Current action and preconditions to check: trajectory_clear

Your task: For each precondition in the list above, predict whether it will hold at this action.

Consider the current scene as observed from the mobile robot's camera, and analyze the predicted future states of all dynamic agents (e.g., people, animals, vehicles, or any moving entities) within the NEXT SECOND.

IMPORTANT: Only answer "very likely" if you are absolutely certain—based on strong, clear evidence—that a dynamic agent will violate the precondition in the predicted future state. Do NOT answer "very likely" for unlikely, ambiguous, or low-probability risks.

Ask yourself for each precondition: Is there a high probability, with clear and convincing evidence, that the predicted future states of any dynamic agent will interfere with the predicted future state of the currently executing action within the NEXT SECOND, causing that precondition to fail?

Assess the risk level based on these predictions. Use "likely" or "very likely" if motions create a clear risk of interference.

Use "neutral" or "improbable" if agents are nearby but their predicted paths are clearly diverging or non-conflicting.

Failure Risk Categories: "very improbable", "improbable", "neutral", "likely", "very likely"

Answer Format: Output ONLY the probability_of_failure value from these categories: "very improbable", "improbable", "neutral", "likely", "very likely"

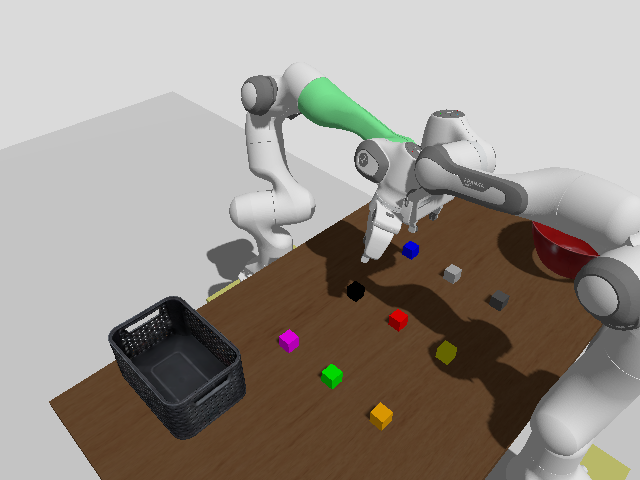

Answer: likely